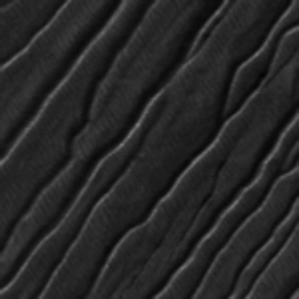
Label: frost